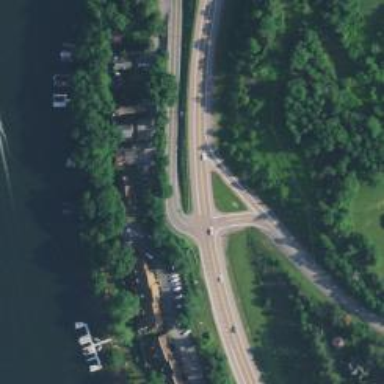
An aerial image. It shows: Trunk link highway.